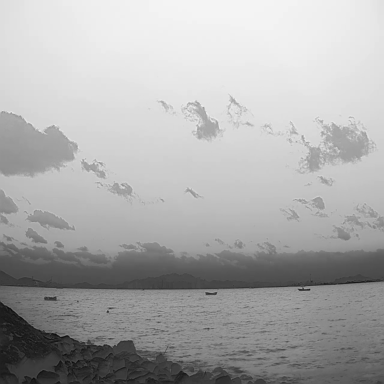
There are three bulk_carriers in the infrared image.